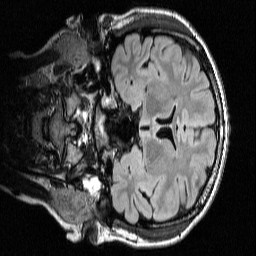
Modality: FLAIR
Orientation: coronal
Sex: female
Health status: ill
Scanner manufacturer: siemens
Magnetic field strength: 3 T
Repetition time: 7 s
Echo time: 0.372 s